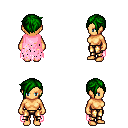
a pixel art fantasy rpg character, female body template, human, tanned skin, pink tattered cape, gold greaves, green pixie cut hairstyle, four views (front, back, left, right), 2x2 character sprite sheet, small pixel art, hard edges, no anti-aliasing